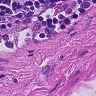
Metastatic tissue present: no